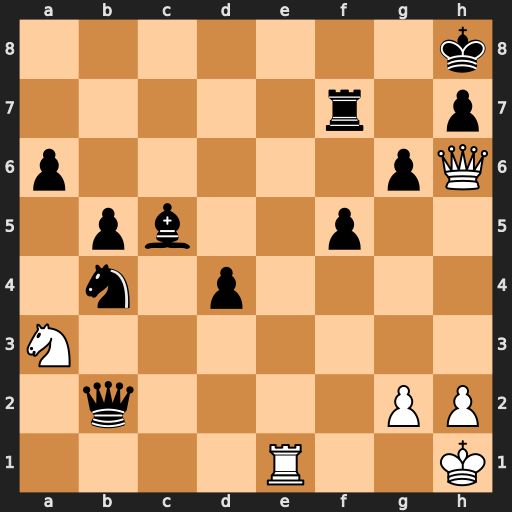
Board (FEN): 7k/5r1p/p5pQ/1pb2p2/1n1p4/N7/1q4PP/4R2K
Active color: w
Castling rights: -
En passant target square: -
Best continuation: Re8+ Bf8 Rxf8+ Rxf8 Qxf8#